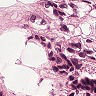
Metastatic tissue present: yes